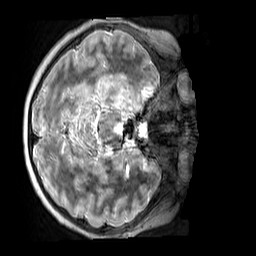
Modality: T2w
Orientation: axial
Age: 10
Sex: male
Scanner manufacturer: siemens
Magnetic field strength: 3 T
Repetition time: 3.2 s
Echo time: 0.408 s